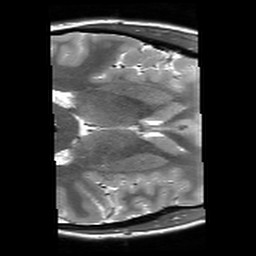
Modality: T2starw
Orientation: axial
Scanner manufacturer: siemens
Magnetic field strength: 3 T
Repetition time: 9.86 s
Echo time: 0.05 s